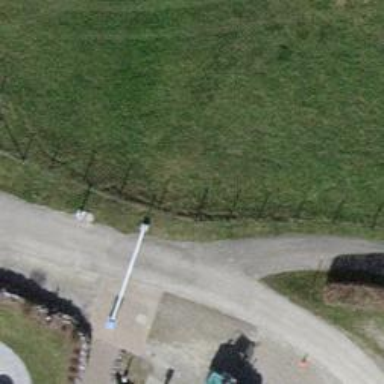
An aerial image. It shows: Entrance with barrier.